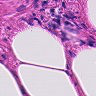
Metastatic tissue present: no